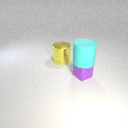
large cyan rubber cylinder above small purple rubber cube